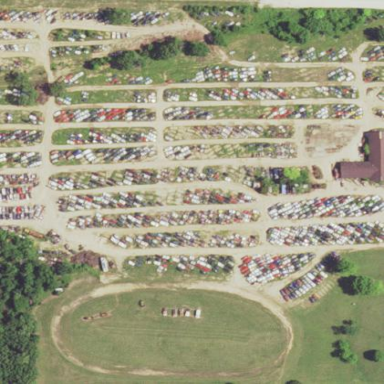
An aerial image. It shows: Industrial area designated for auto wrecking activities.